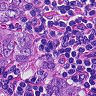
Metastatic tissue present: yes